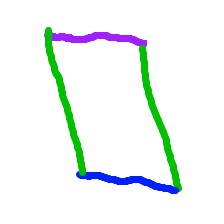
Shape: parallelogram